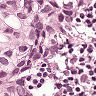
Metastatic tissue present: yes